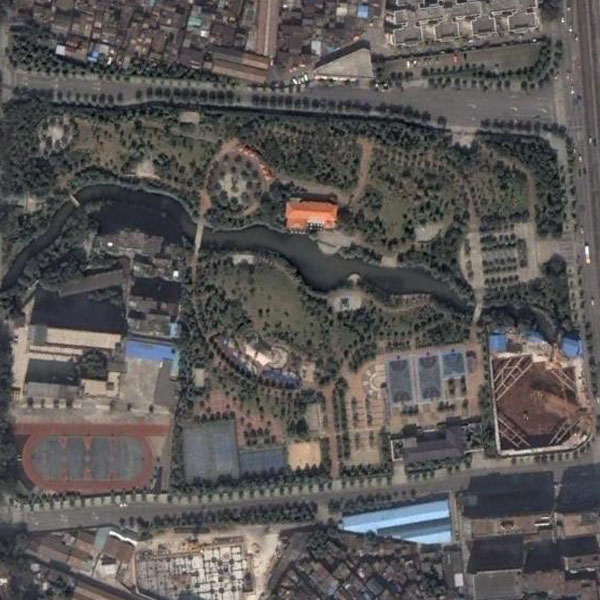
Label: Park